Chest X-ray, AP view. Patient: 73 years old, sex F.
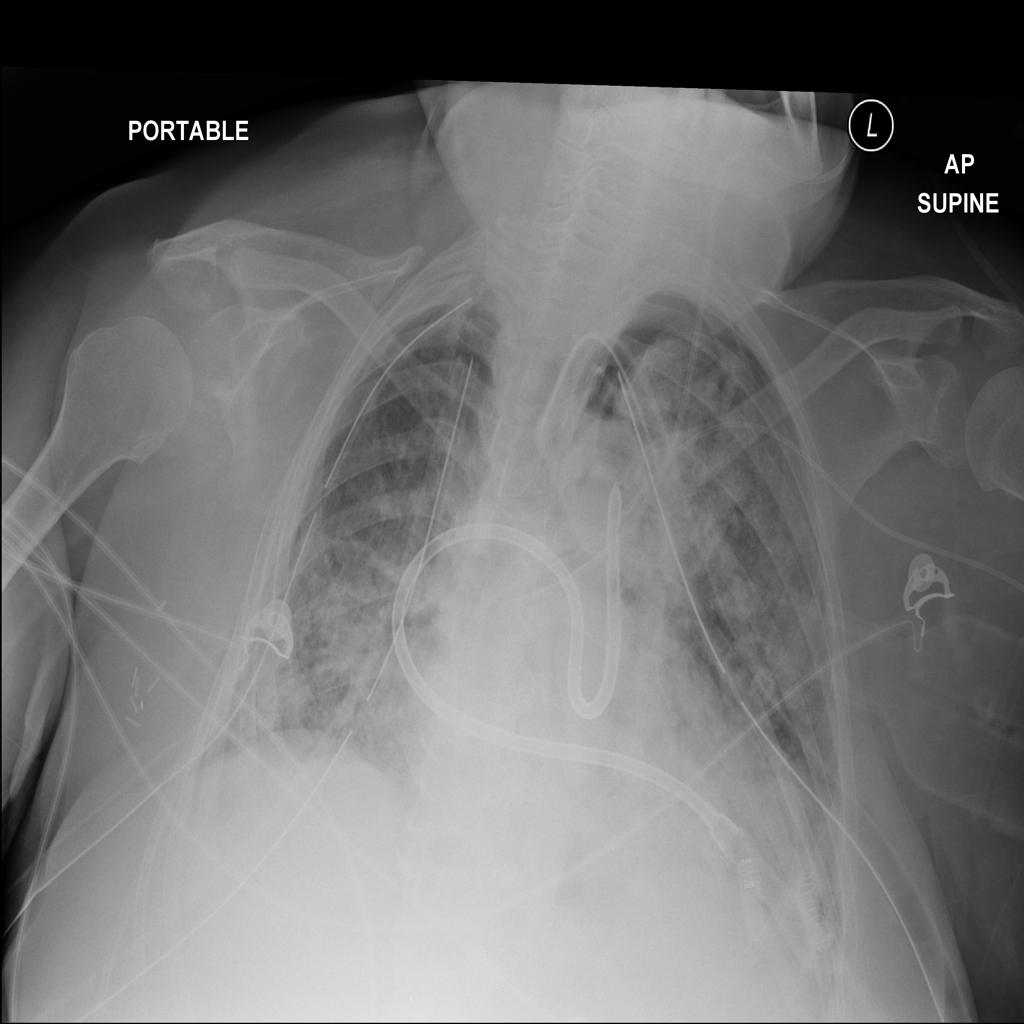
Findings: Pneumothorax